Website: lowes
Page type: stored-credit-cards
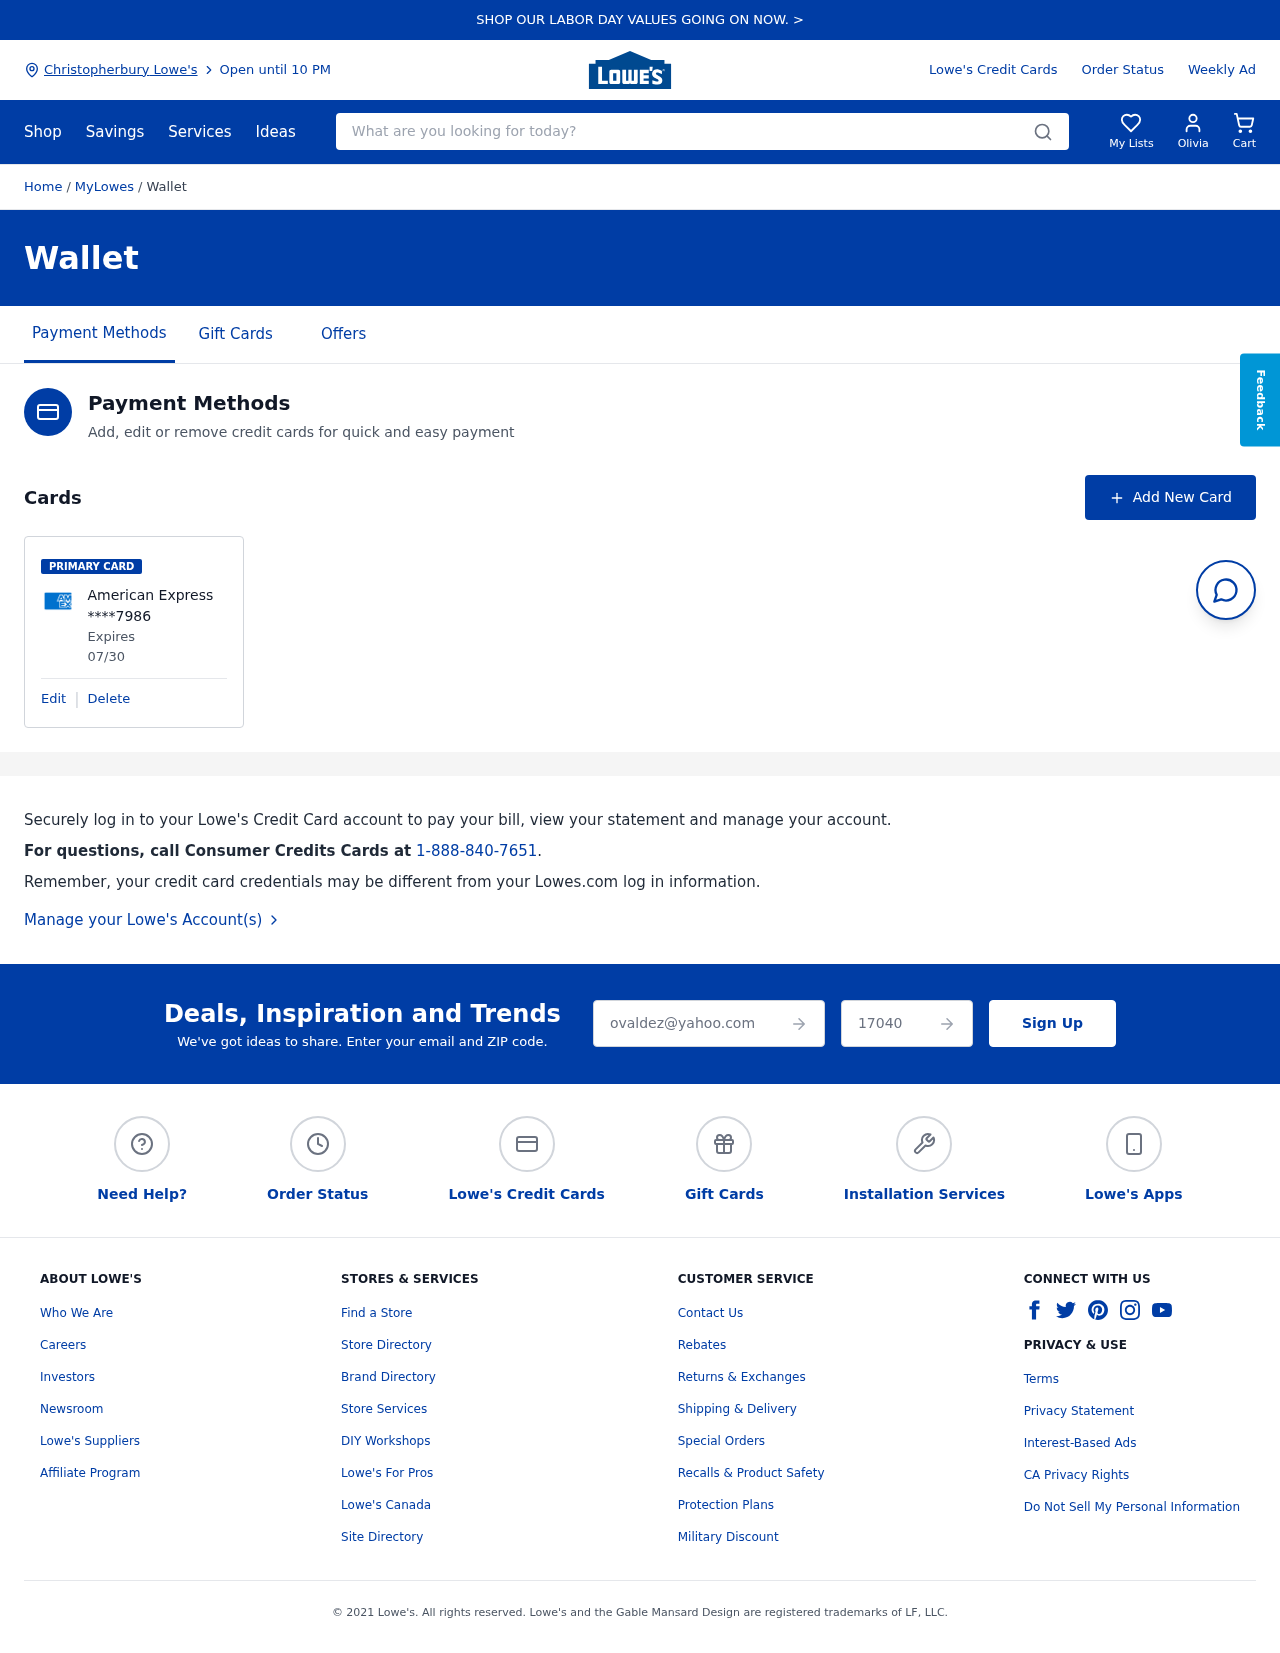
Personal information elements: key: PII_CARD_EXPIRY
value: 07/30
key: PII_CARD_LAST4
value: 7986
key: PII_CARD_TYPE
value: American Express
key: PII_CITY
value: Christopherbury Lowe's
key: PII_EMAIL
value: ovaldez@yahoo.com
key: PII_FIRSTNAME
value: Olivia
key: PII_POSTCODE
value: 17040
Search elements: key: HEADER_SEARCH
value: What are you looking for today?